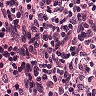
Metastatic tissue present: no